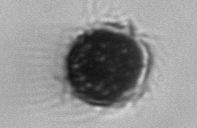
Label: Mesodinium